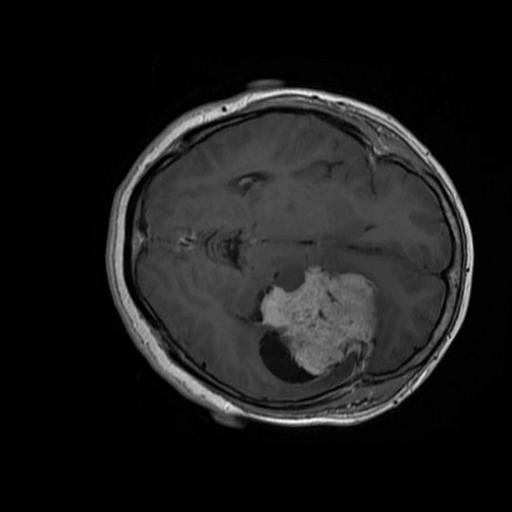
Label: brain_menin